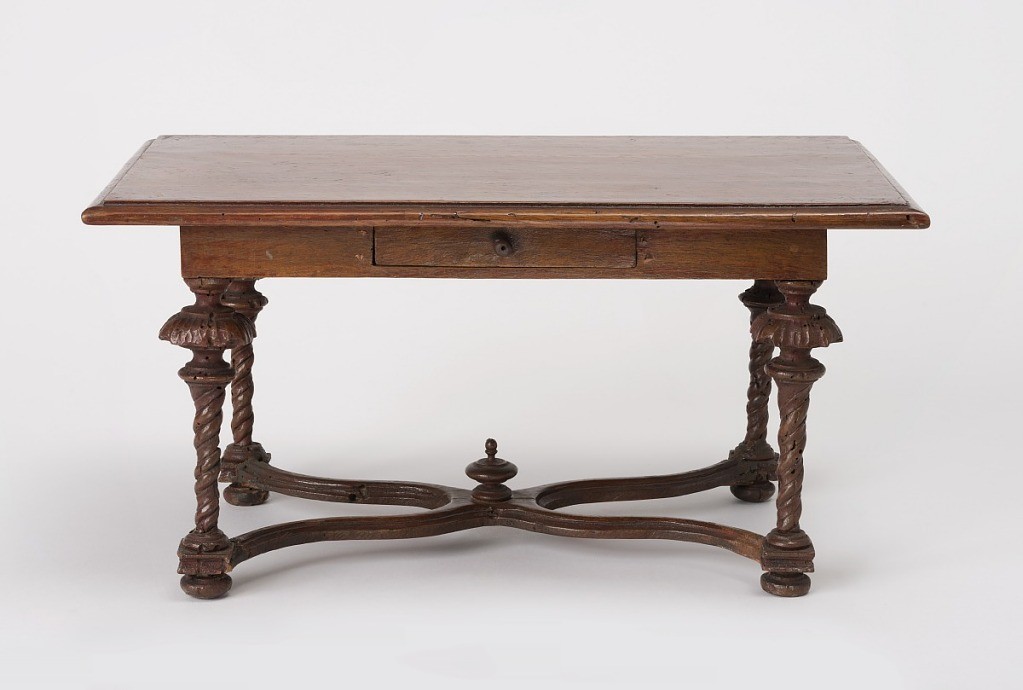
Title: table
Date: late 19th century
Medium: wood
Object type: Miniature
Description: Late 19th century in 17th century style